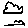
Label: cloud